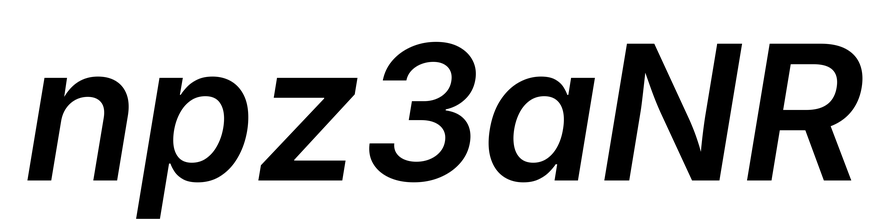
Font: Inter-Italic_SemiBold_Italic